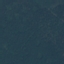
Land use / land cover: Forest